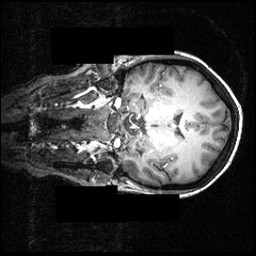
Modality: T1w
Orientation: coronal
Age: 26
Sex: female
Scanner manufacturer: siemens
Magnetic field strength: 3.951 T
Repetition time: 1.5 s
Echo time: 0.00335 s